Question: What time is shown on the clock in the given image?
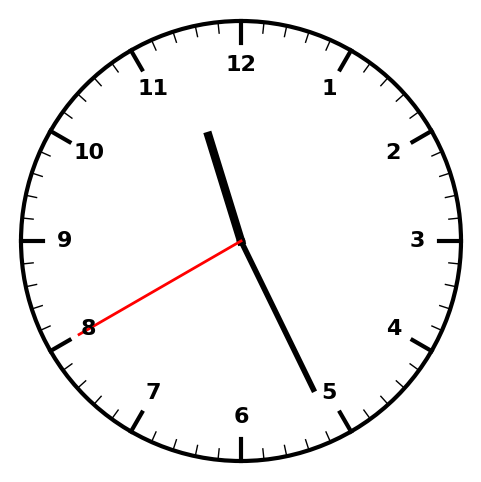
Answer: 11:25:40